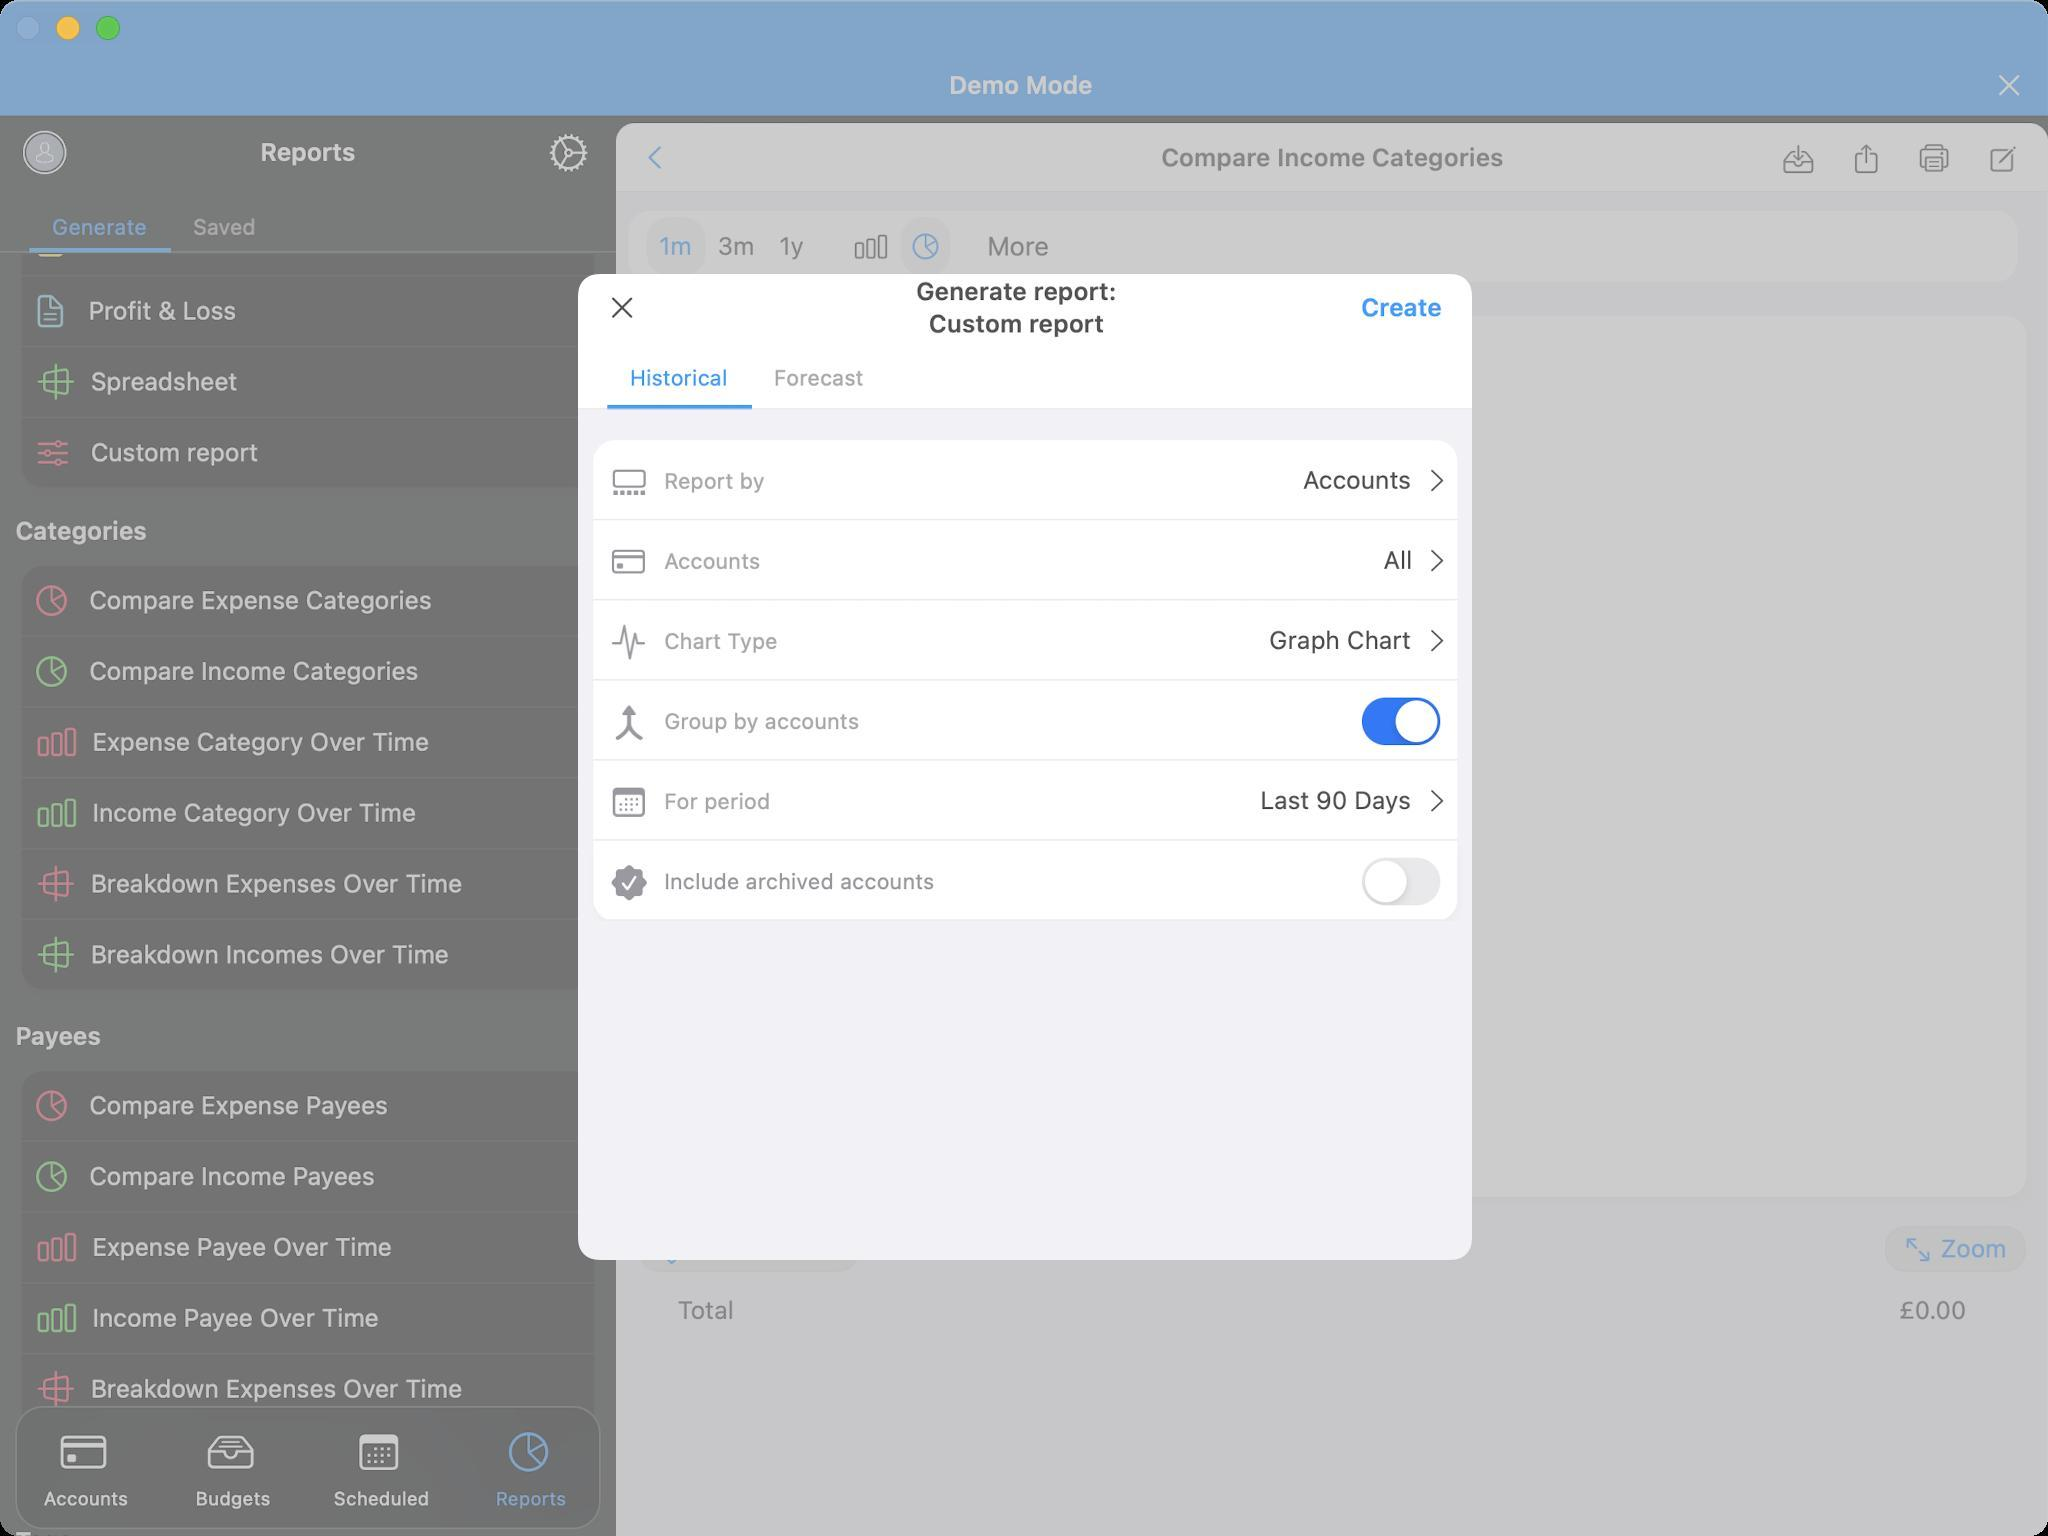
Accessibility tree:
{"name": "MoneyWiz", "role": "AXWindow", "description": null, "role_description": "standard window", "value": null, "position": "292.00;66.00", "size": "1024;768", "children": [{"name": null, "role": "AXGroup", "description": null, "role_description": "group", "value": null, "position": "0.00;0.00", "size": "1024;768", "children": [{"name": null, "role": "AXGroup", "description": null, "role_description": "group", "value": null, "position": "0.00;0.00", "size": "1024;768", "children": []}]}, {"name": null, "role": "AXButton", "description": null, "role_description": "close button", "value": null, "position": "7.00;6.00", "size": "14;16", "children": []}, {"name": null, "role": "AXButton", "description": null, "role_description": "zoom button", "value": null, "position": "47.00;6.00", "size": "14;16", "children": [{"name": null, "role": "AXGroup", "description": null, "role_description": "group", "value": null, "position": "47.00;6.00", "size": "14;16", "children": [{"name": null, "role": "AXGroup", "description": null, "role_description": "group", "value": null, "position": "47.00;6.00", "size": "14;16", "children": []}]}]}, {"name": null, "role": "AXButton", "description": null, "role_description": "minimise button", "value": null, "position": "27.00;6.00", "size": "14;16", "children": []}, {"name": null, "role": "AXSheet", "description": null, "role_description": "sheet", "value": null, "position": "289.00;137.00", "size": "447;493", "children": [{"name": null, "role": "AXGroup", "description": null, "role_description": "group", "value": null, "position": "289.00;137.00", "size": "447;493", "children": [{"name": null, "role": "AXGroup", "description": null, "role_description": "group", "value": null, "position": "289.00;137.00", "size": "447;494", "children": [{"name": null, "role": "AXButton", "description": "Back", "role_description": "button", "value": null, "position": "289.00;137.00", "size": "62;34", "children": []}, {"name": null, "role": "AXStaticText", "description": "Generate report: Custom report", "role_description": "text", "value": null, "position": "394.88;137.00", "size": "227;34", "children": []}, {"name": null, "role": "AXButton", "description": "Generate", "role_description": "button", "value": null, "position": "633.58;137.00", "size": "103;34", "children": []}, {"name": null, "role": "AXButton", "description": "Historical", "role_description": "button", "value": null, "position": "303.63;172.42", "size": "72;32", "children": []}, {"name": null, "role": "AXButton", "description": "Forecast", "role_description": "button", "value": null, "position": "375.61;172.42", "size": "68;32", "children": []}, {"name": null, "role": "AXGroup", "description": null, "role_description": "table", "value": null, "position": "289.00;212.46", "size": "447;418", "children": [{"name": null, "role": "AXGroup", "description": null, "role_description": "group", "value": "", "position": "289.00;220.16", "size": "447;40", "children": [{"name": null, "role": "AXStaticText", "description": "Report by", "role_description": "text", "value": "", "position": "289.00;220.16", "size": "447;40", "children": []}, {"name": null, "role": "AXButton", "description": "Accounts", "role_description": "button", "value": null, "position": "508.84;220.16", "size": "197;40", "children": []}]}, {"name": null, "role": "AXGroup", "description": null, "role_description": "group", "value": "", "position": "289.00;260.20", "size": "447;40", "children": [{"name": null, "role": "AXStaticText", "description": "Accounts", "role_description": "text", "value": "", "position": "289.00;260.20", "size": "447;40", "children": []}, {"name": null, "role": "AXButton", "description": "All", "role_description": "button", "value": null, "position": "510.76;260.20", "size": "196;40", "children": []}]}, {"name": null, "role": "AXGroup", "description": null, "role_description": "group", "value": "", "position": "289.00;300.24", "size": "447;40", "children": [{"name": null, "role": "AXStaticText", "description": "Chart Type", "role_description": "text", "value": "", "position": "289.00;300.24", "size": "447;40", "children": []}, {"name": null, "role": "AXButton", "description": "Graph Chart", "role_description": "button", "value": null, "position": "508.84;300.24", "size": "197;40", "children": []}]}, {"name": null, "role": "AXGroup", "description": null, "role_description": "group", "value": "", "position": "289.00;340.28", "size": "447;40", "children": [{"name": null, "role": "AXStaticText", "description": "Group by accounts", "role_description": "text", "value": "", "position": "289.00;340.28", "size": "447;40", "children": []}, {"name": null, "role": "AXCheckBox", "description": "Group by accounts", "role_description": "tickbox", "value": "1", "position": "680.93;348.75", "size": "39;24", "children": []}]}, {"name": null, "role": "AXGroup", "description": null, "role_description": "group", "value": "", "position": "289.00;380.32", "size": "447;40", "children": [{"name": null, "role": "AXStaticText", "description": "For period", "role_description": "text", "value": "", "position": "289.00;380.32", "size": "447;40", "children": []}, {"name": null, "role": "AXButton", "description": "Last 90 Days", "role_description": "button", "value": null, "position": "508.84;380.32", "size": "197;40", "children": []}]}, {"name": null, "role": "AXGroup", "description": null, "role_description": "group", "value": "", "position": "289.00;420.36", "size": "447;40", "children": [{"name": null, "role": "AXStaticText", "description": "Include archived accounts", "role_description": "text", "value": "", "position": "289.00;420.36", "size": "447;40", "children": []}, {"name": null, "role": "AXCheckBox", "description": "Include archived accounts", "role_description": "tickbox", "value": "0", "position": "680.93;428.83", "size": "39;24", "children": []}]}]}]}]}]}]}